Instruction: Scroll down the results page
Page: flights
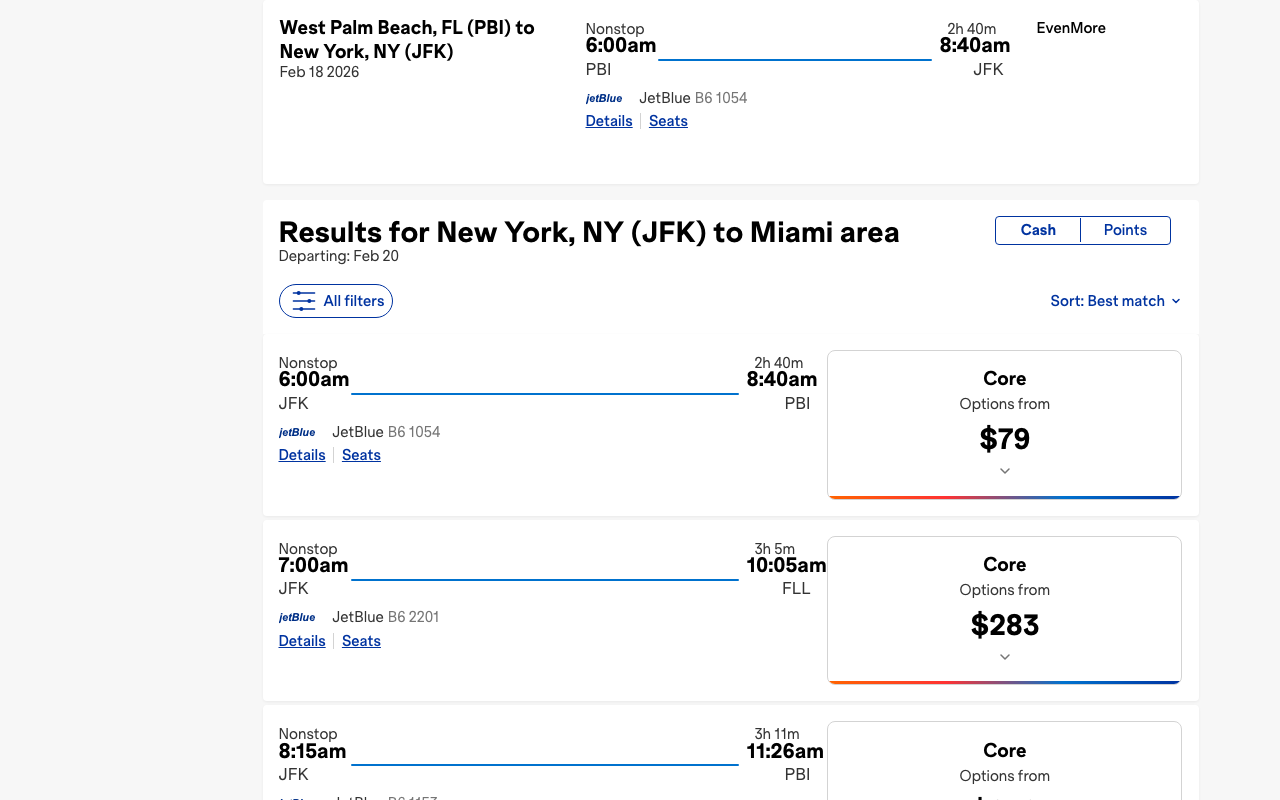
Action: scroll